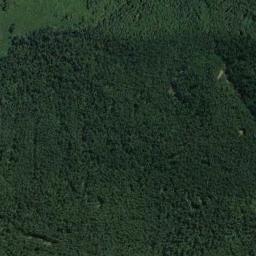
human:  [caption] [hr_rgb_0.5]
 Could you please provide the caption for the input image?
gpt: Many green trees are in a forest .

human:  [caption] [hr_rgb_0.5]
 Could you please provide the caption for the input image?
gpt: The forest has a lot of dense green trees of different color depths .

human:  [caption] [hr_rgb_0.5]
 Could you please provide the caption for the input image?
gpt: This is a dense forest .

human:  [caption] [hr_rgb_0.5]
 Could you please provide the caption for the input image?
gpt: The forest is next to the grass .

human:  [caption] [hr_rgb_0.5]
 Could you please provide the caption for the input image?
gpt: A forest with many green trees .